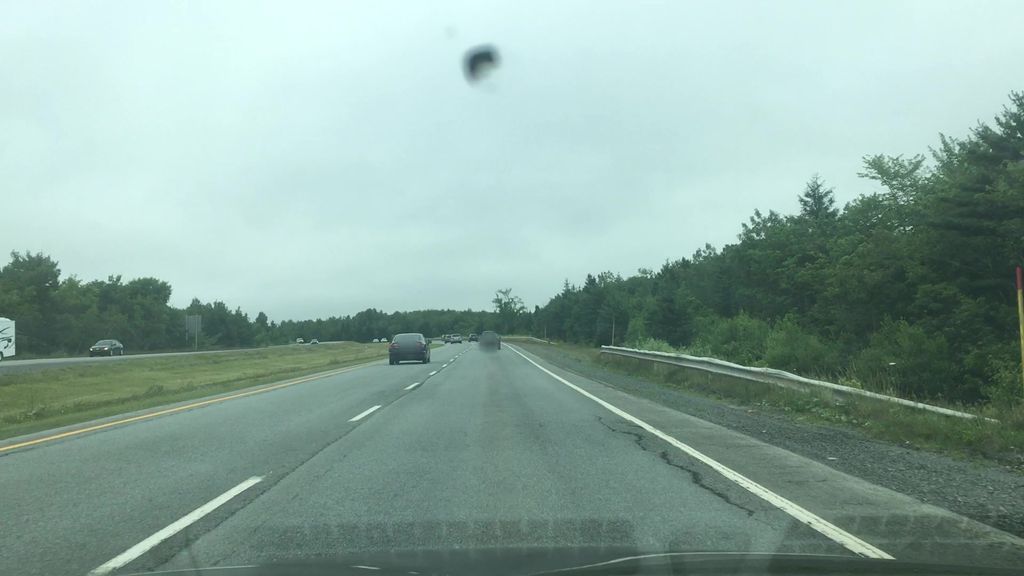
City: halifax